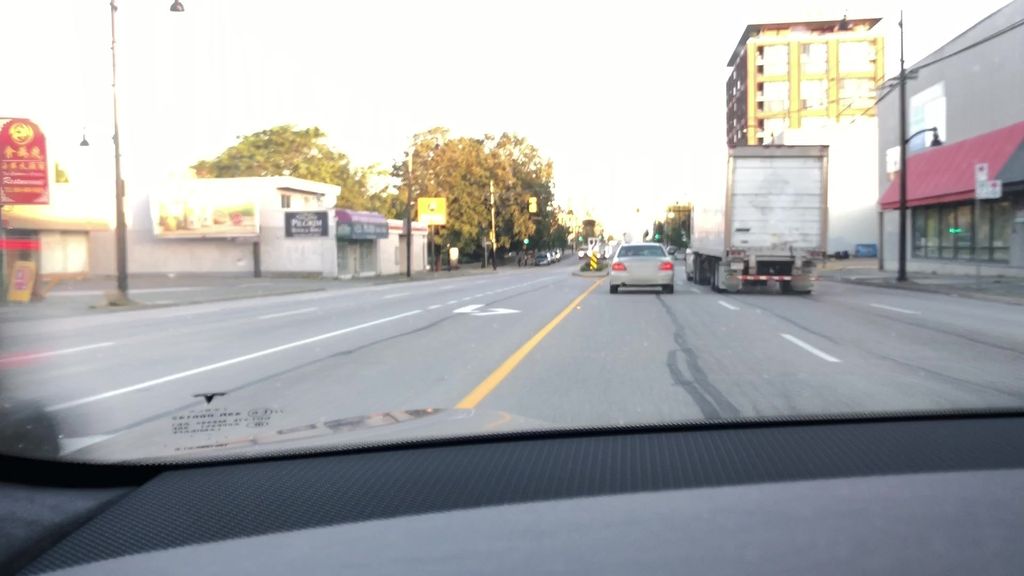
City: vancouver